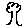
Label: tree